Aerial crown-view tile of a tropical tree (Barro Colorado Island, Panama), acquired 20250414:
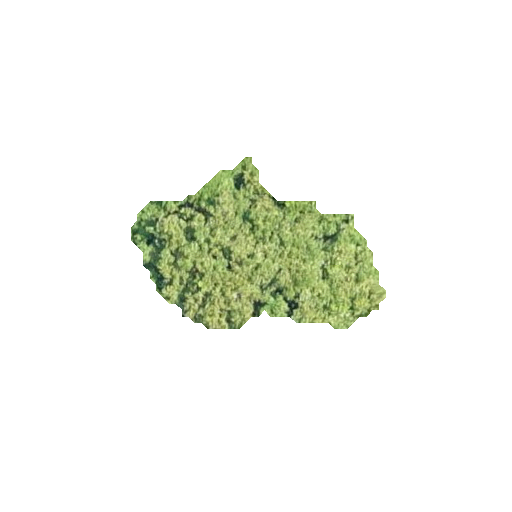
Species: Prioria copaifera
GBIF accepted scientific name: Prioria copaifera
Crown area: 40.874 m²